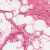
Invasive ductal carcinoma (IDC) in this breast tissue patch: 0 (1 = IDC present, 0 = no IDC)